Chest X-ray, AP view. Patient: 52 years old, sex M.
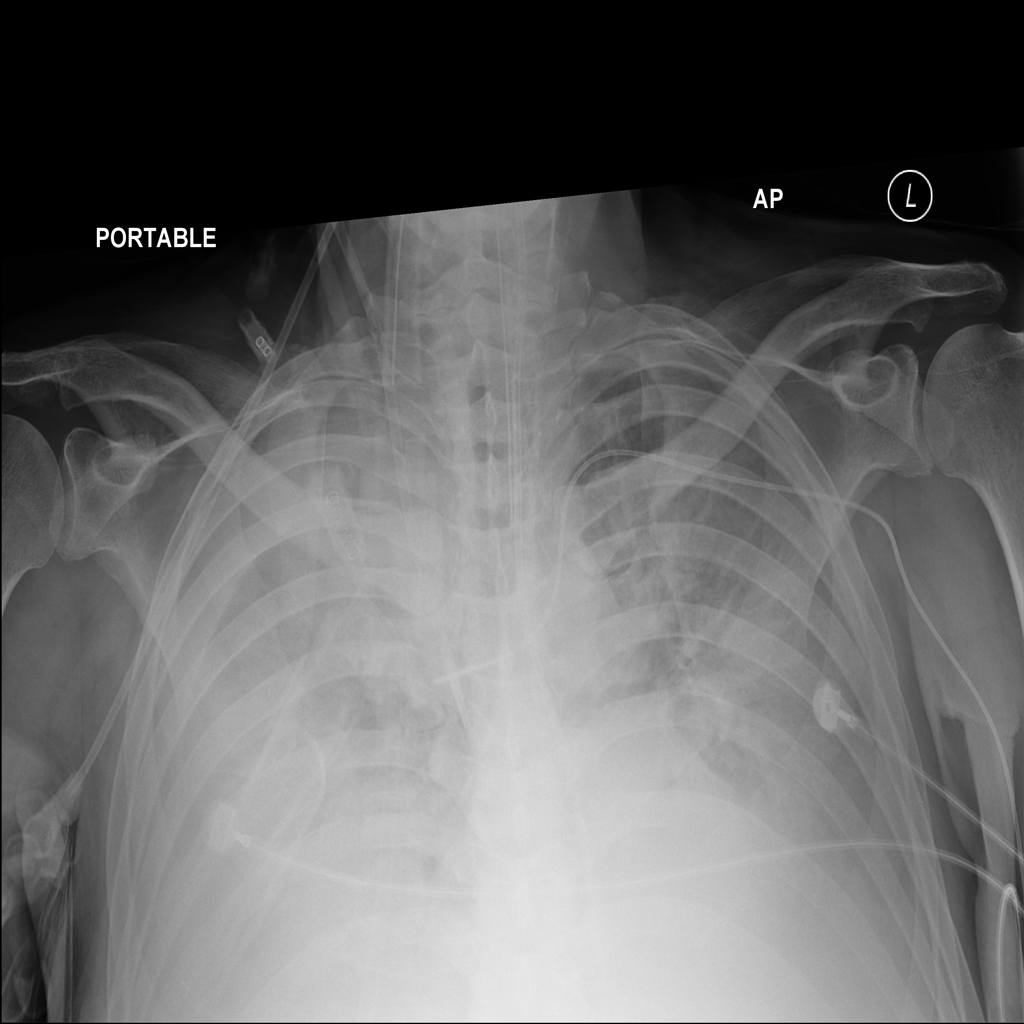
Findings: Effusion